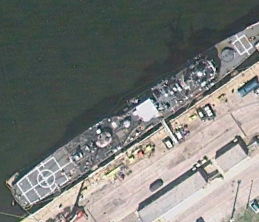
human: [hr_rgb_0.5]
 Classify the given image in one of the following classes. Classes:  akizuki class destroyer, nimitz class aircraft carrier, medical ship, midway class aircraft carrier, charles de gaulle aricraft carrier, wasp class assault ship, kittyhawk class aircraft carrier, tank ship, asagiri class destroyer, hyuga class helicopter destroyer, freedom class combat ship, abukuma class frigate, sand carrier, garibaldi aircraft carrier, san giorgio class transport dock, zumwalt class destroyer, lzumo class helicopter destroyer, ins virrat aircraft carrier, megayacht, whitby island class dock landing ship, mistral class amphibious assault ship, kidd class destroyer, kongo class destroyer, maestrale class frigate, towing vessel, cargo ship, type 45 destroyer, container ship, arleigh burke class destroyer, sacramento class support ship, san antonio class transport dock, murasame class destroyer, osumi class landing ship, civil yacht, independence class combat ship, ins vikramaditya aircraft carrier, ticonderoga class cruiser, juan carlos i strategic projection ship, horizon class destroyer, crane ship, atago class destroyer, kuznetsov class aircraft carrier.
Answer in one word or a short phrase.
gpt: Ticonderoga class cruiser